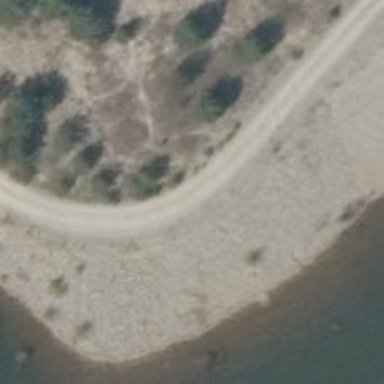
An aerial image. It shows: Gravel track with grade2 tracktype.